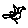
Label: bird